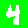
Digit: 4